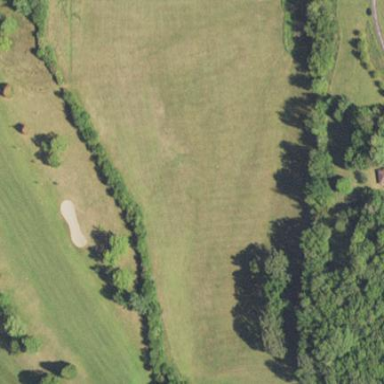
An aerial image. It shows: Grassy area used as driving range for golf.